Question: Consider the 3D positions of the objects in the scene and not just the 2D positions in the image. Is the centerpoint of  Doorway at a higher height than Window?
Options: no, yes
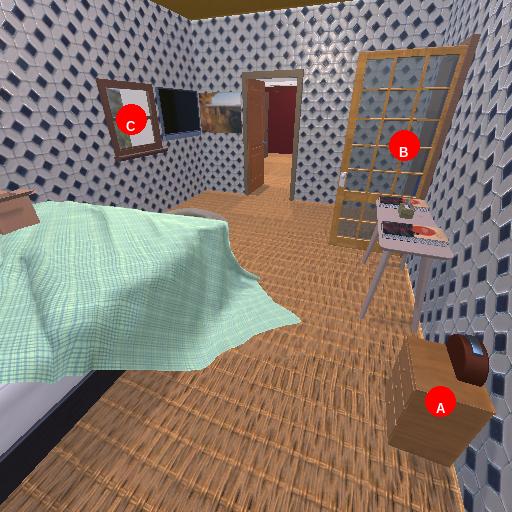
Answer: no